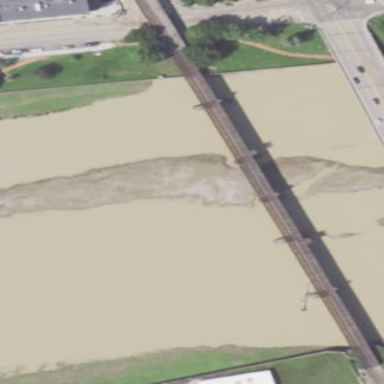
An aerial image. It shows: Man-made bridge.